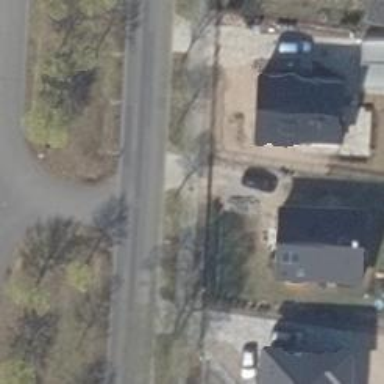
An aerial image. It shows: Asphalt road in living street.